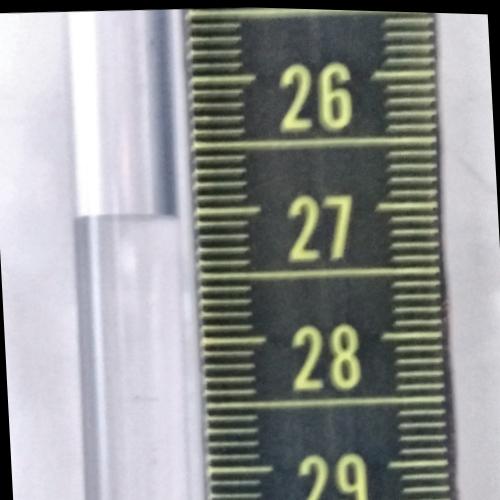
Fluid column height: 27.1 cm